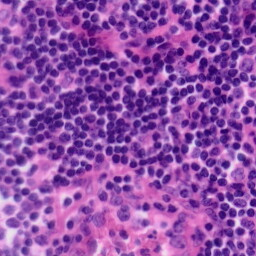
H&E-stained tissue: Tonsil